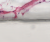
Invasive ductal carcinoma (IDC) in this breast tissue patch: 0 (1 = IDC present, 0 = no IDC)